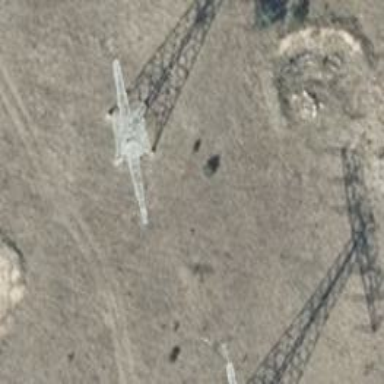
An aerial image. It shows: Lattice tower structure with straight line management for power transmission.